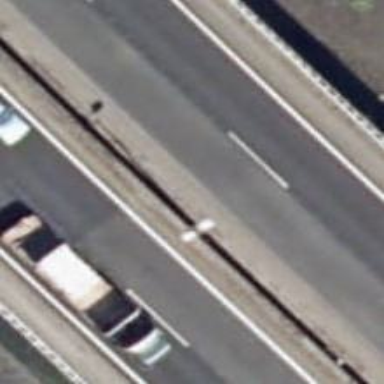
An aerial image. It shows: Bridge over motorway.